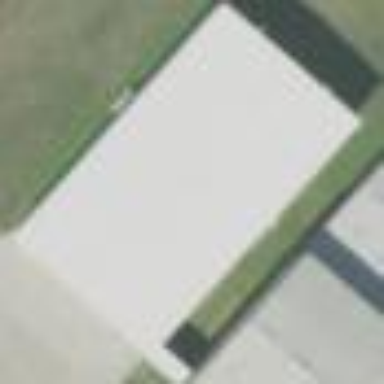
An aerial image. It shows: Building that is hangar at the airport.